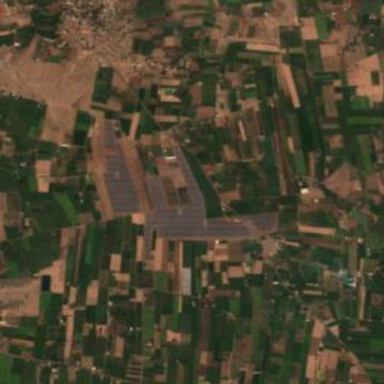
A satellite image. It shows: Wall surrounding solar power plant. The plant utilizes photovoltaic technology to generate electricity.